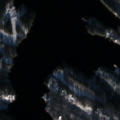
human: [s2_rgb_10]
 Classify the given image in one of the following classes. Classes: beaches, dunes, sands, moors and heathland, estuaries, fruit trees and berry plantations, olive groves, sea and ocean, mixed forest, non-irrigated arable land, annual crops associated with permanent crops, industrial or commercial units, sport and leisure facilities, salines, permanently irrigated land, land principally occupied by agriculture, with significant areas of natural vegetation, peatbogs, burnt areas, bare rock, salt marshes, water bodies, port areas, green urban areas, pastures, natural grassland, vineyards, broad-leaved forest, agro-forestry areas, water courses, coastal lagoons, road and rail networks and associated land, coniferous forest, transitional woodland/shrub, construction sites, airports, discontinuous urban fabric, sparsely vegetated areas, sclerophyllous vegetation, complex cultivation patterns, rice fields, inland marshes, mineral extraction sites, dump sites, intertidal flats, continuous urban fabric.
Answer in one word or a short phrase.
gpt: coniferous forest, mixed forest, transitional woodland/shrub, water bodies